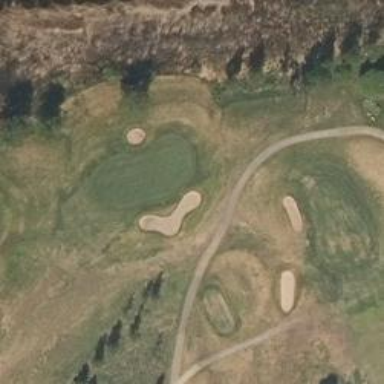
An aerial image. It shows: View of golf hole.